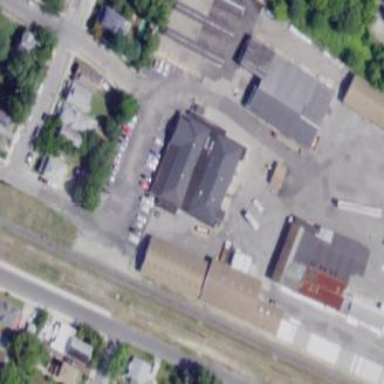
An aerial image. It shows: Hardware shop located in building.